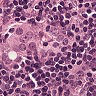
Metastatic tissue present: yes